Interaction volume radius: 5 \u00c5
Interaction volume height: 50 \u00c5
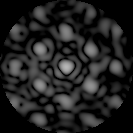
Disorder parameter: 0.4915